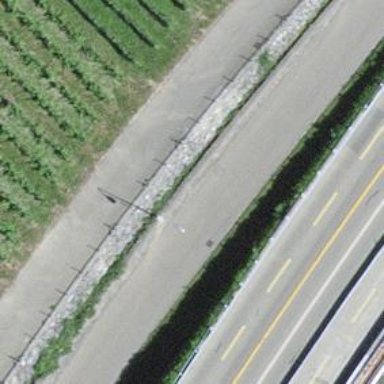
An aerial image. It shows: Well-maintained track road of grade 1.